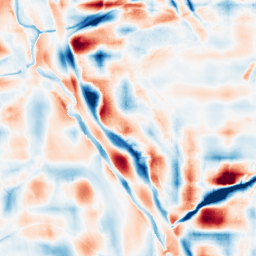
Category: wavelet
Decomposition family: wavelet_reverse_biorthogonal
Decomposition parameters: wavelet: rbio5.5
level: 5
Upsampling method: bicubic
Upsampling parameters: scale: 8
Upsampling scale: 8